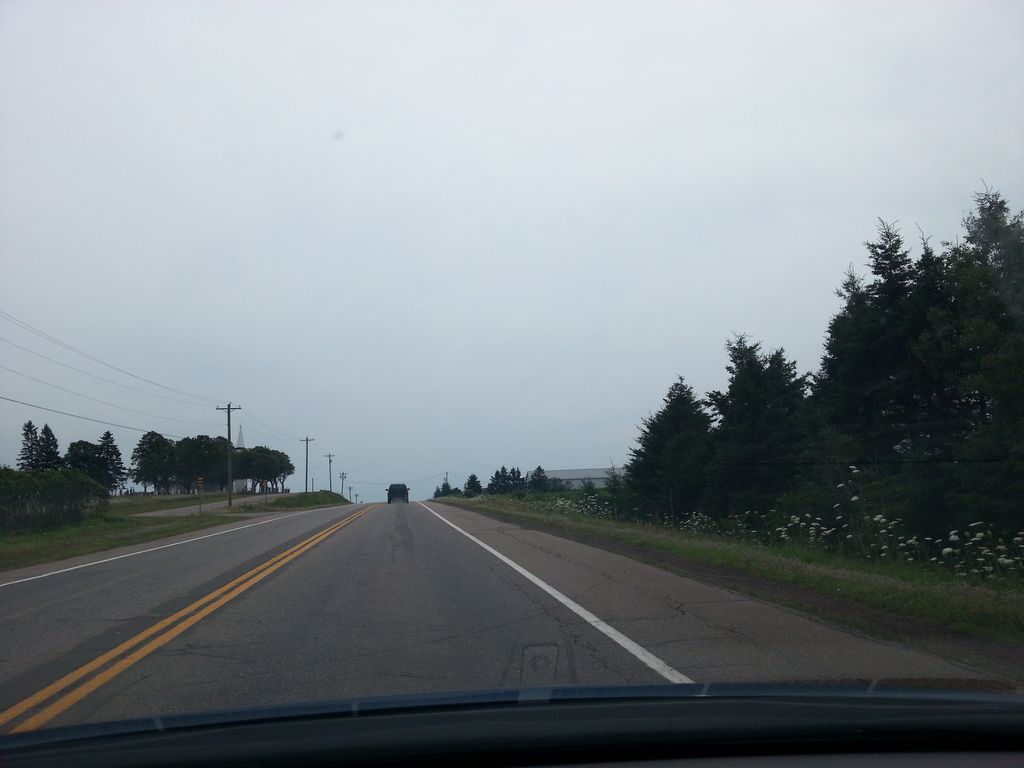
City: charlottetown